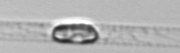
Label: Dactyliosolen_blavyanus